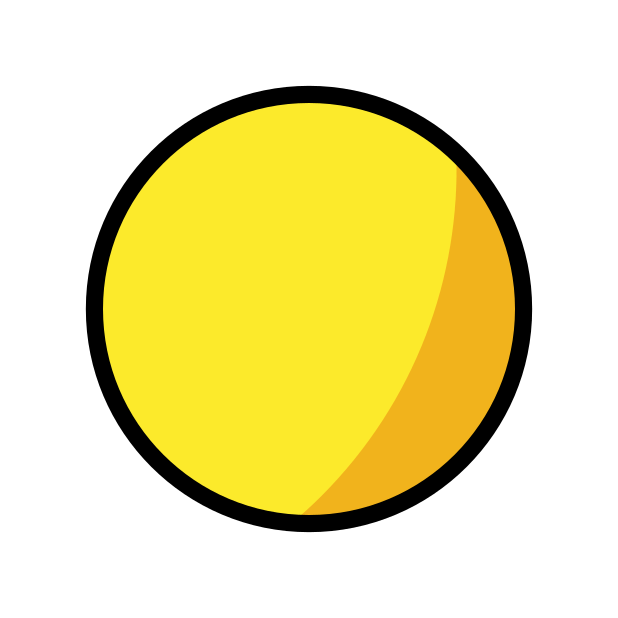
simple